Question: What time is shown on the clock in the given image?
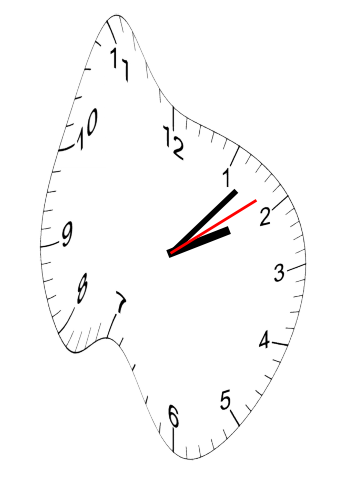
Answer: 02:07:09